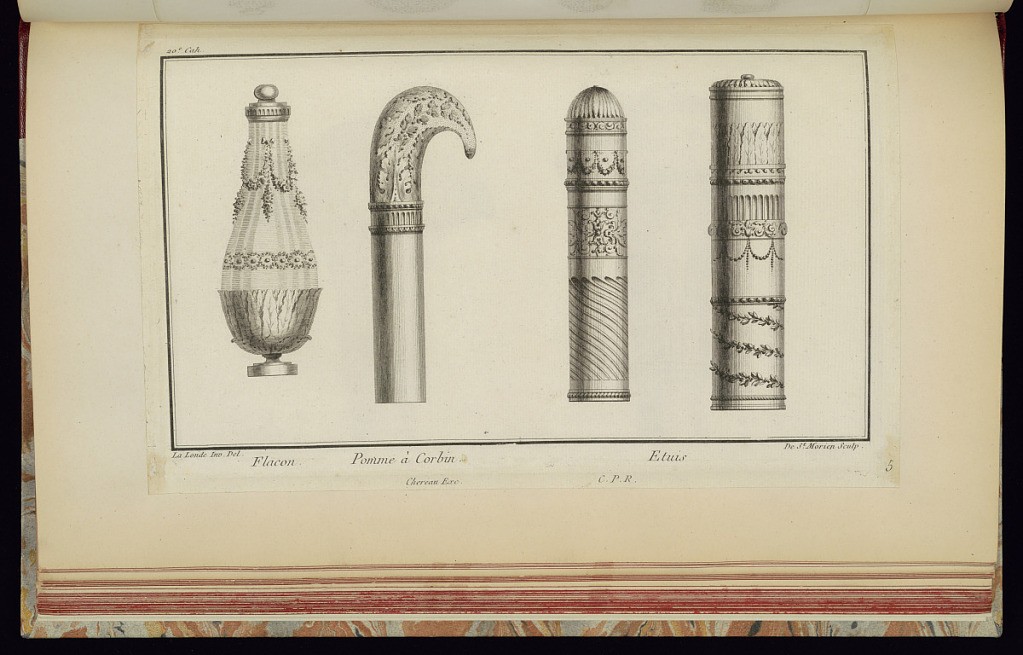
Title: Flacon. Pomme à Corbin. Etuis.
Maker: Richard de Lalonde, French, active 1780–96
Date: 1775-1788
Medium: Etching on off-white laid paper
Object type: Print
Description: Designs for a metal bottle, cane handle, and cases. The bottle is carved to look like wicker, and is draped with garlands and guilloche of flowers and leaves. The cane handle is curved and features acanthus leaf and branch ornamentation. There are two cases. The one on the left has a band of arabesque ornamentation and spiral fluting; the case on the right has gadrooning, lancet leaf, wave band, arabesque, bead garland, bead course, branch, and ribbon twist ornamentation. The plate is signed and numbered.